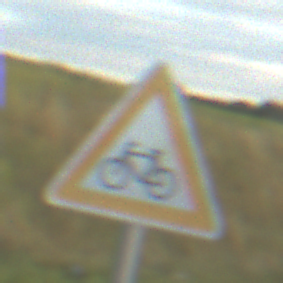
Verkehrszeichen: RadverkehrRechts
Umgebung: Outdoor, RoadRail
Tageszeit: SunriseSunset
Wetter: PartlyCloudy
Licht: Natural
Jahreszeit: NotSpecified
Kontrast: MediumContrast